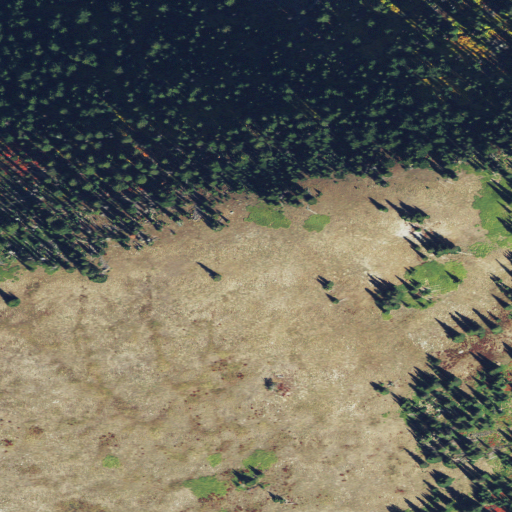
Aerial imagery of mountain in Idaho named Bald Mountain containing shrub and evergreen forest